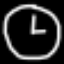
Label: clock